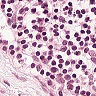
Metastatic tissue present: no